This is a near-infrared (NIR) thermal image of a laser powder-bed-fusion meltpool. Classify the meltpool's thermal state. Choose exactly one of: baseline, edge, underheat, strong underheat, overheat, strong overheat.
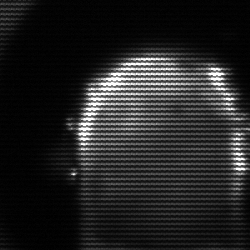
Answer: baseline